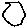
Label: hexagon